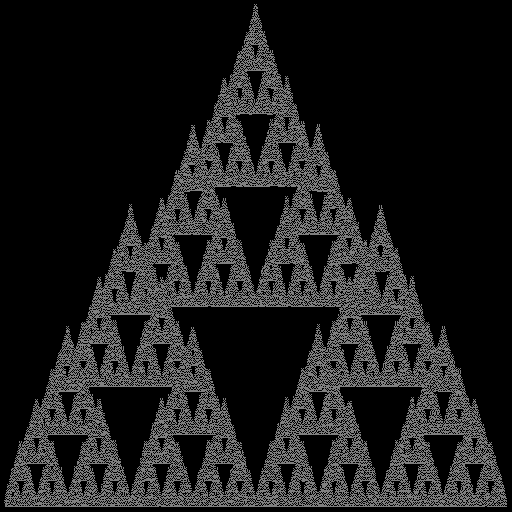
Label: sierpinski_gasket